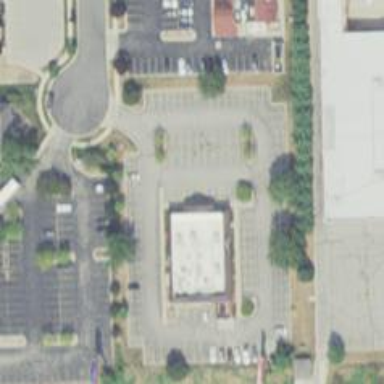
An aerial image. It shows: Parking area with surfaced designated for parking.